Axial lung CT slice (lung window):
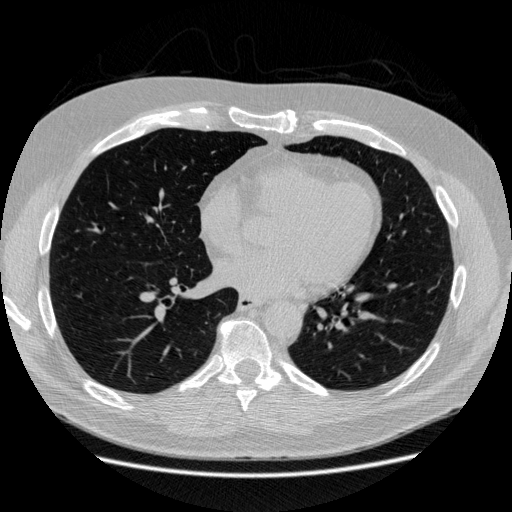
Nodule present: no